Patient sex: M
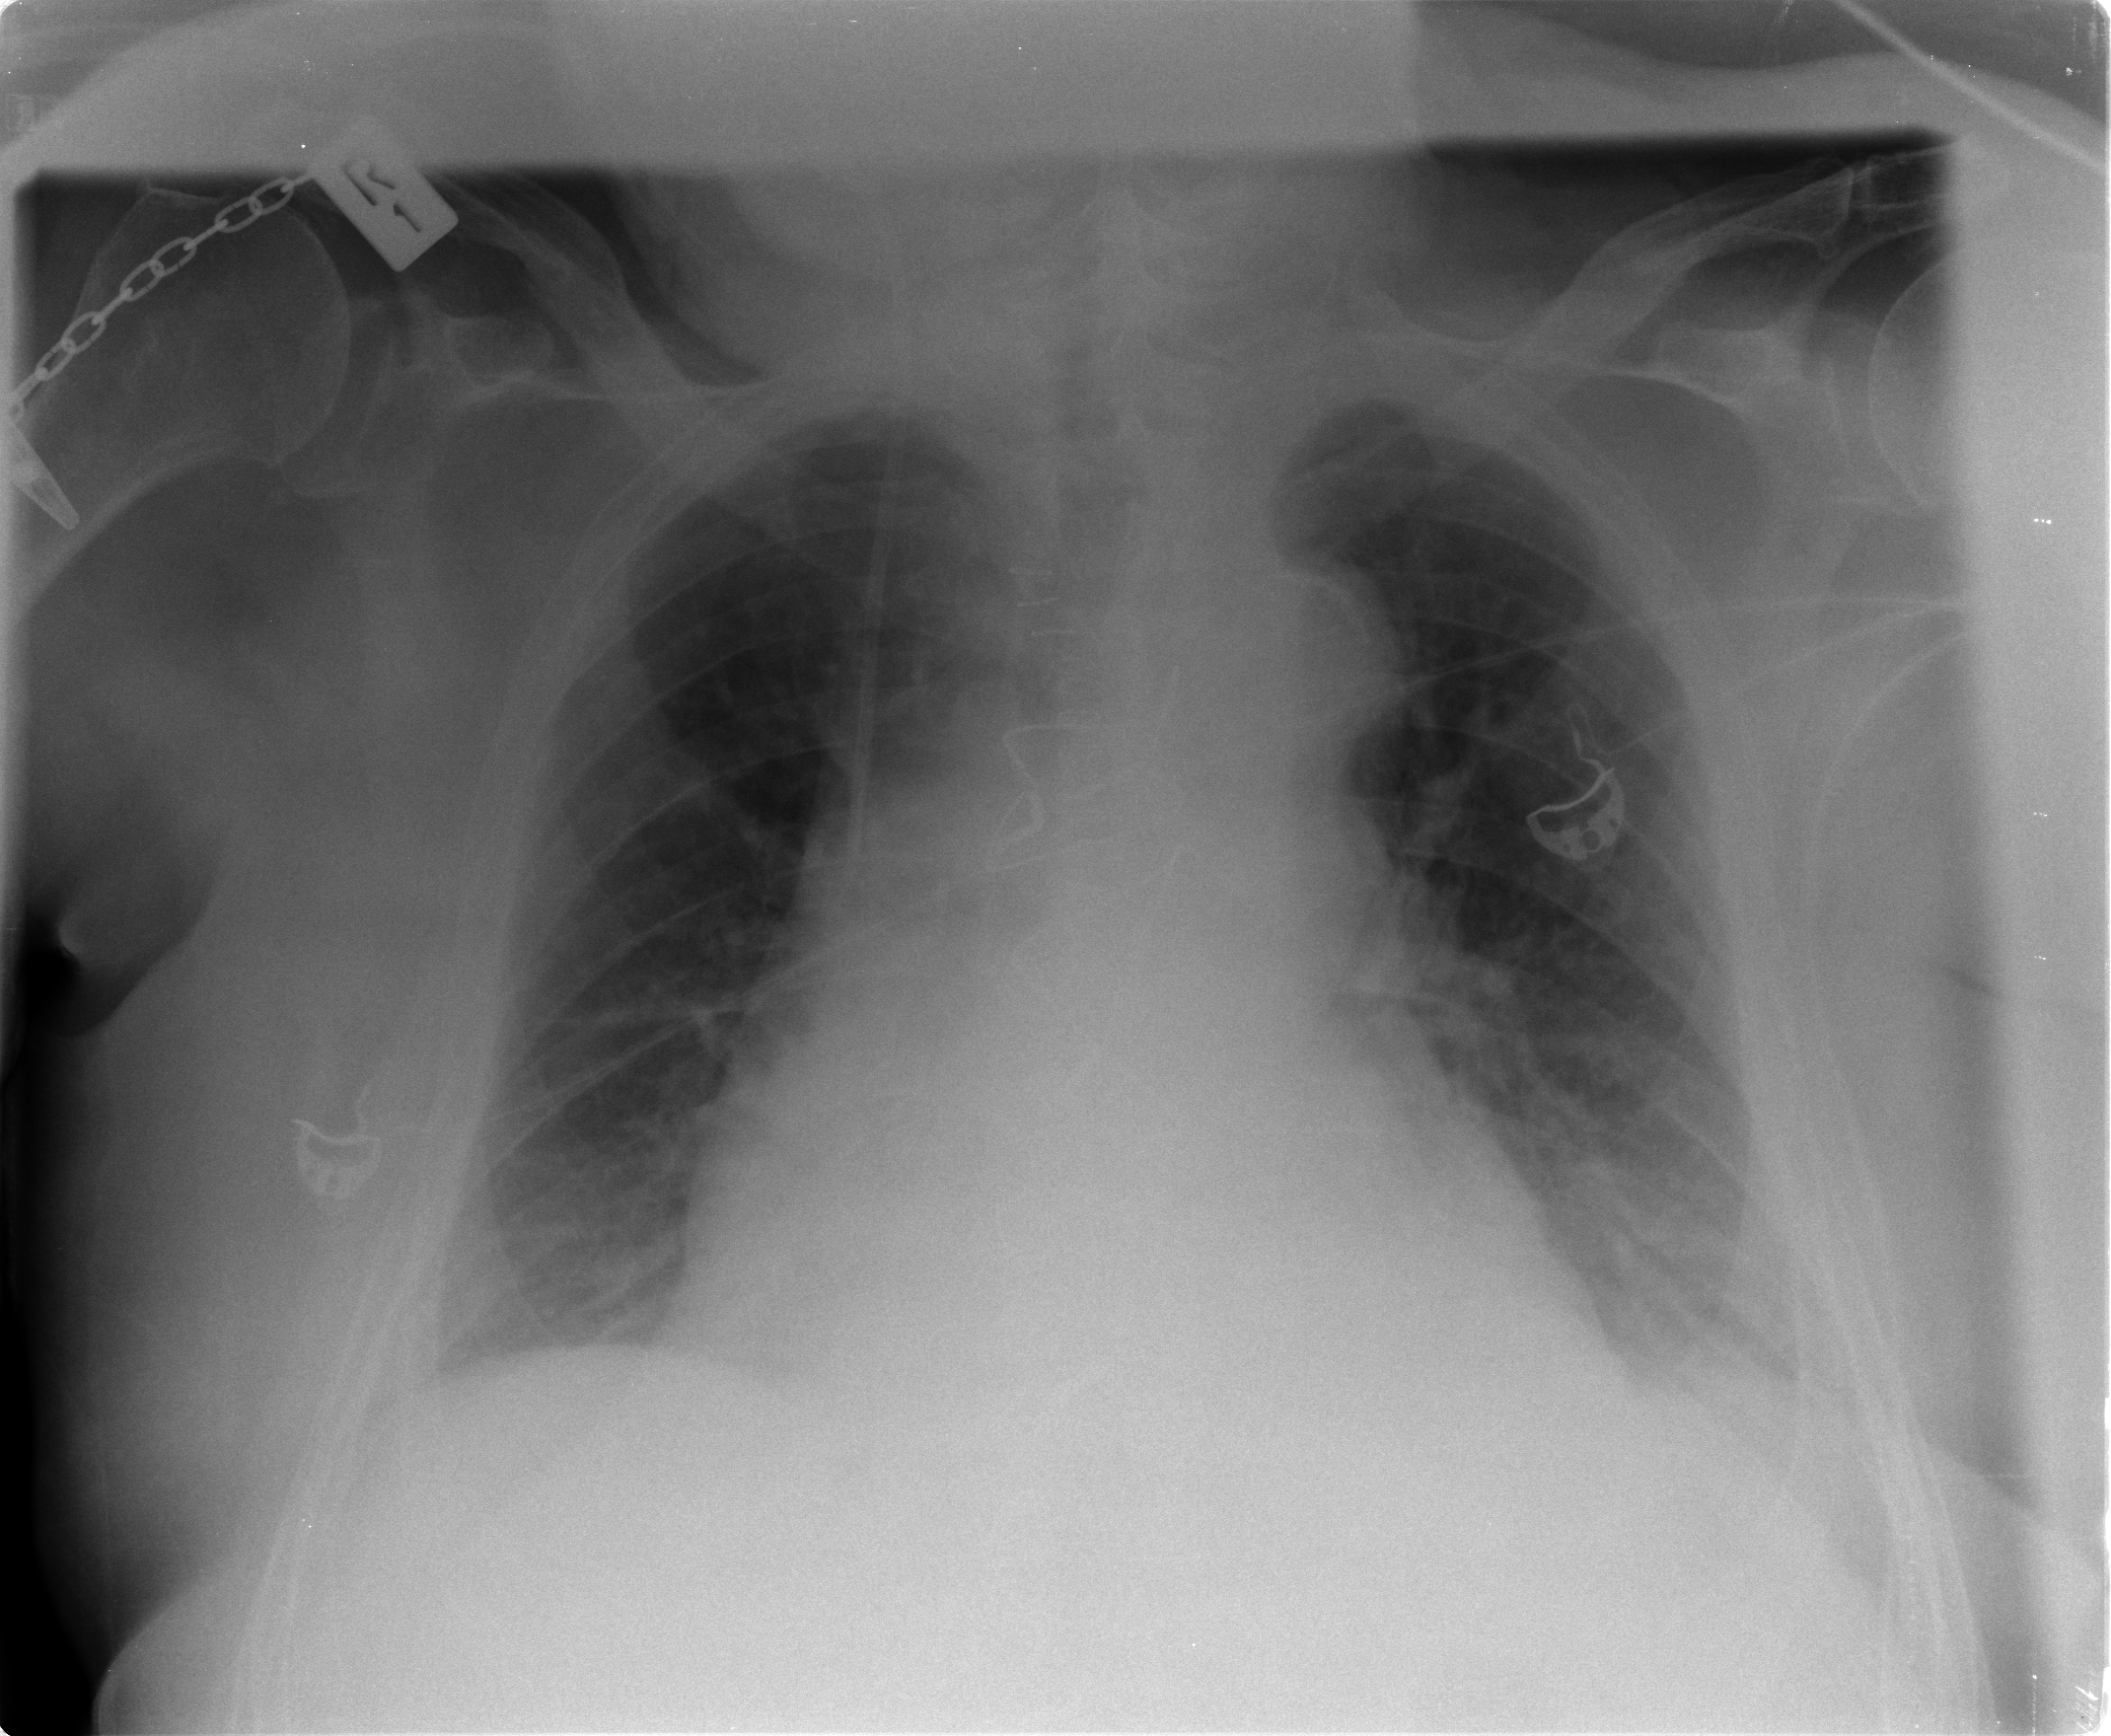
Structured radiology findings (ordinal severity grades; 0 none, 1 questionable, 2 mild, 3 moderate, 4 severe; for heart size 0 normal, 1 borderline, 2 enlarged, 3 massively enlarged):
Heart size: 3
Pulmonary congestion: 2
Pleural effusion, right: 2
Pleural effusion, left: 2
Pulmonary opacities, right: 0
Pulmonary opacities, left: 0
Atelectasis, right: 2
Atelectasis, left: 2